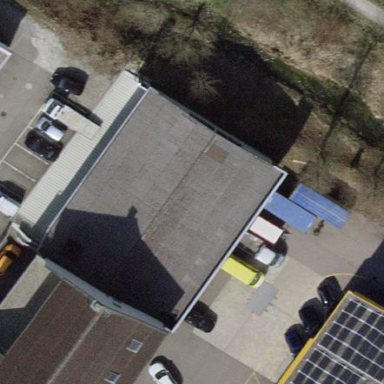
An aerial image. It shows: Building used as car repair shop.